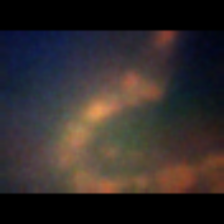
Taxon: Diatom_aggregate
Group: Diatoms